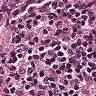
Metastatic tissue present: yes